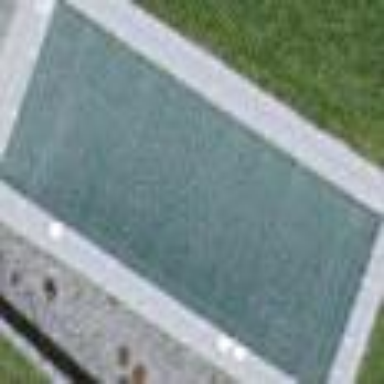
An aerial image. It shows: Swimming pool located in leisure land.